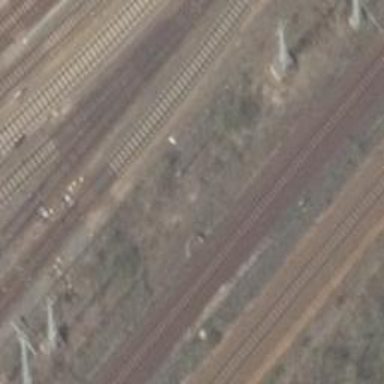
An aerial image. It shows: Abandoned railway yard.